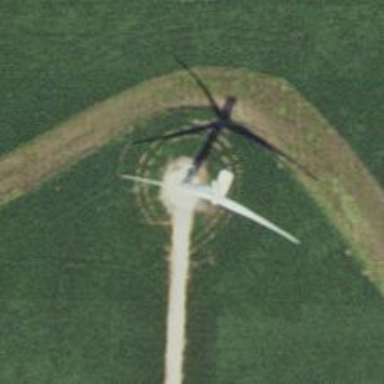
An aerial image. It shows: Wind turbine generator that utilizes wind as its source for generating electricity. It is of the horizontal axis type.